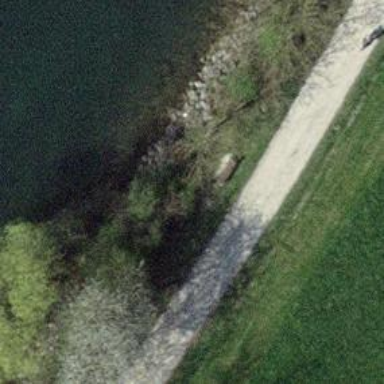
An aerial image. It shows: Maroon bench.